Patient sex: M
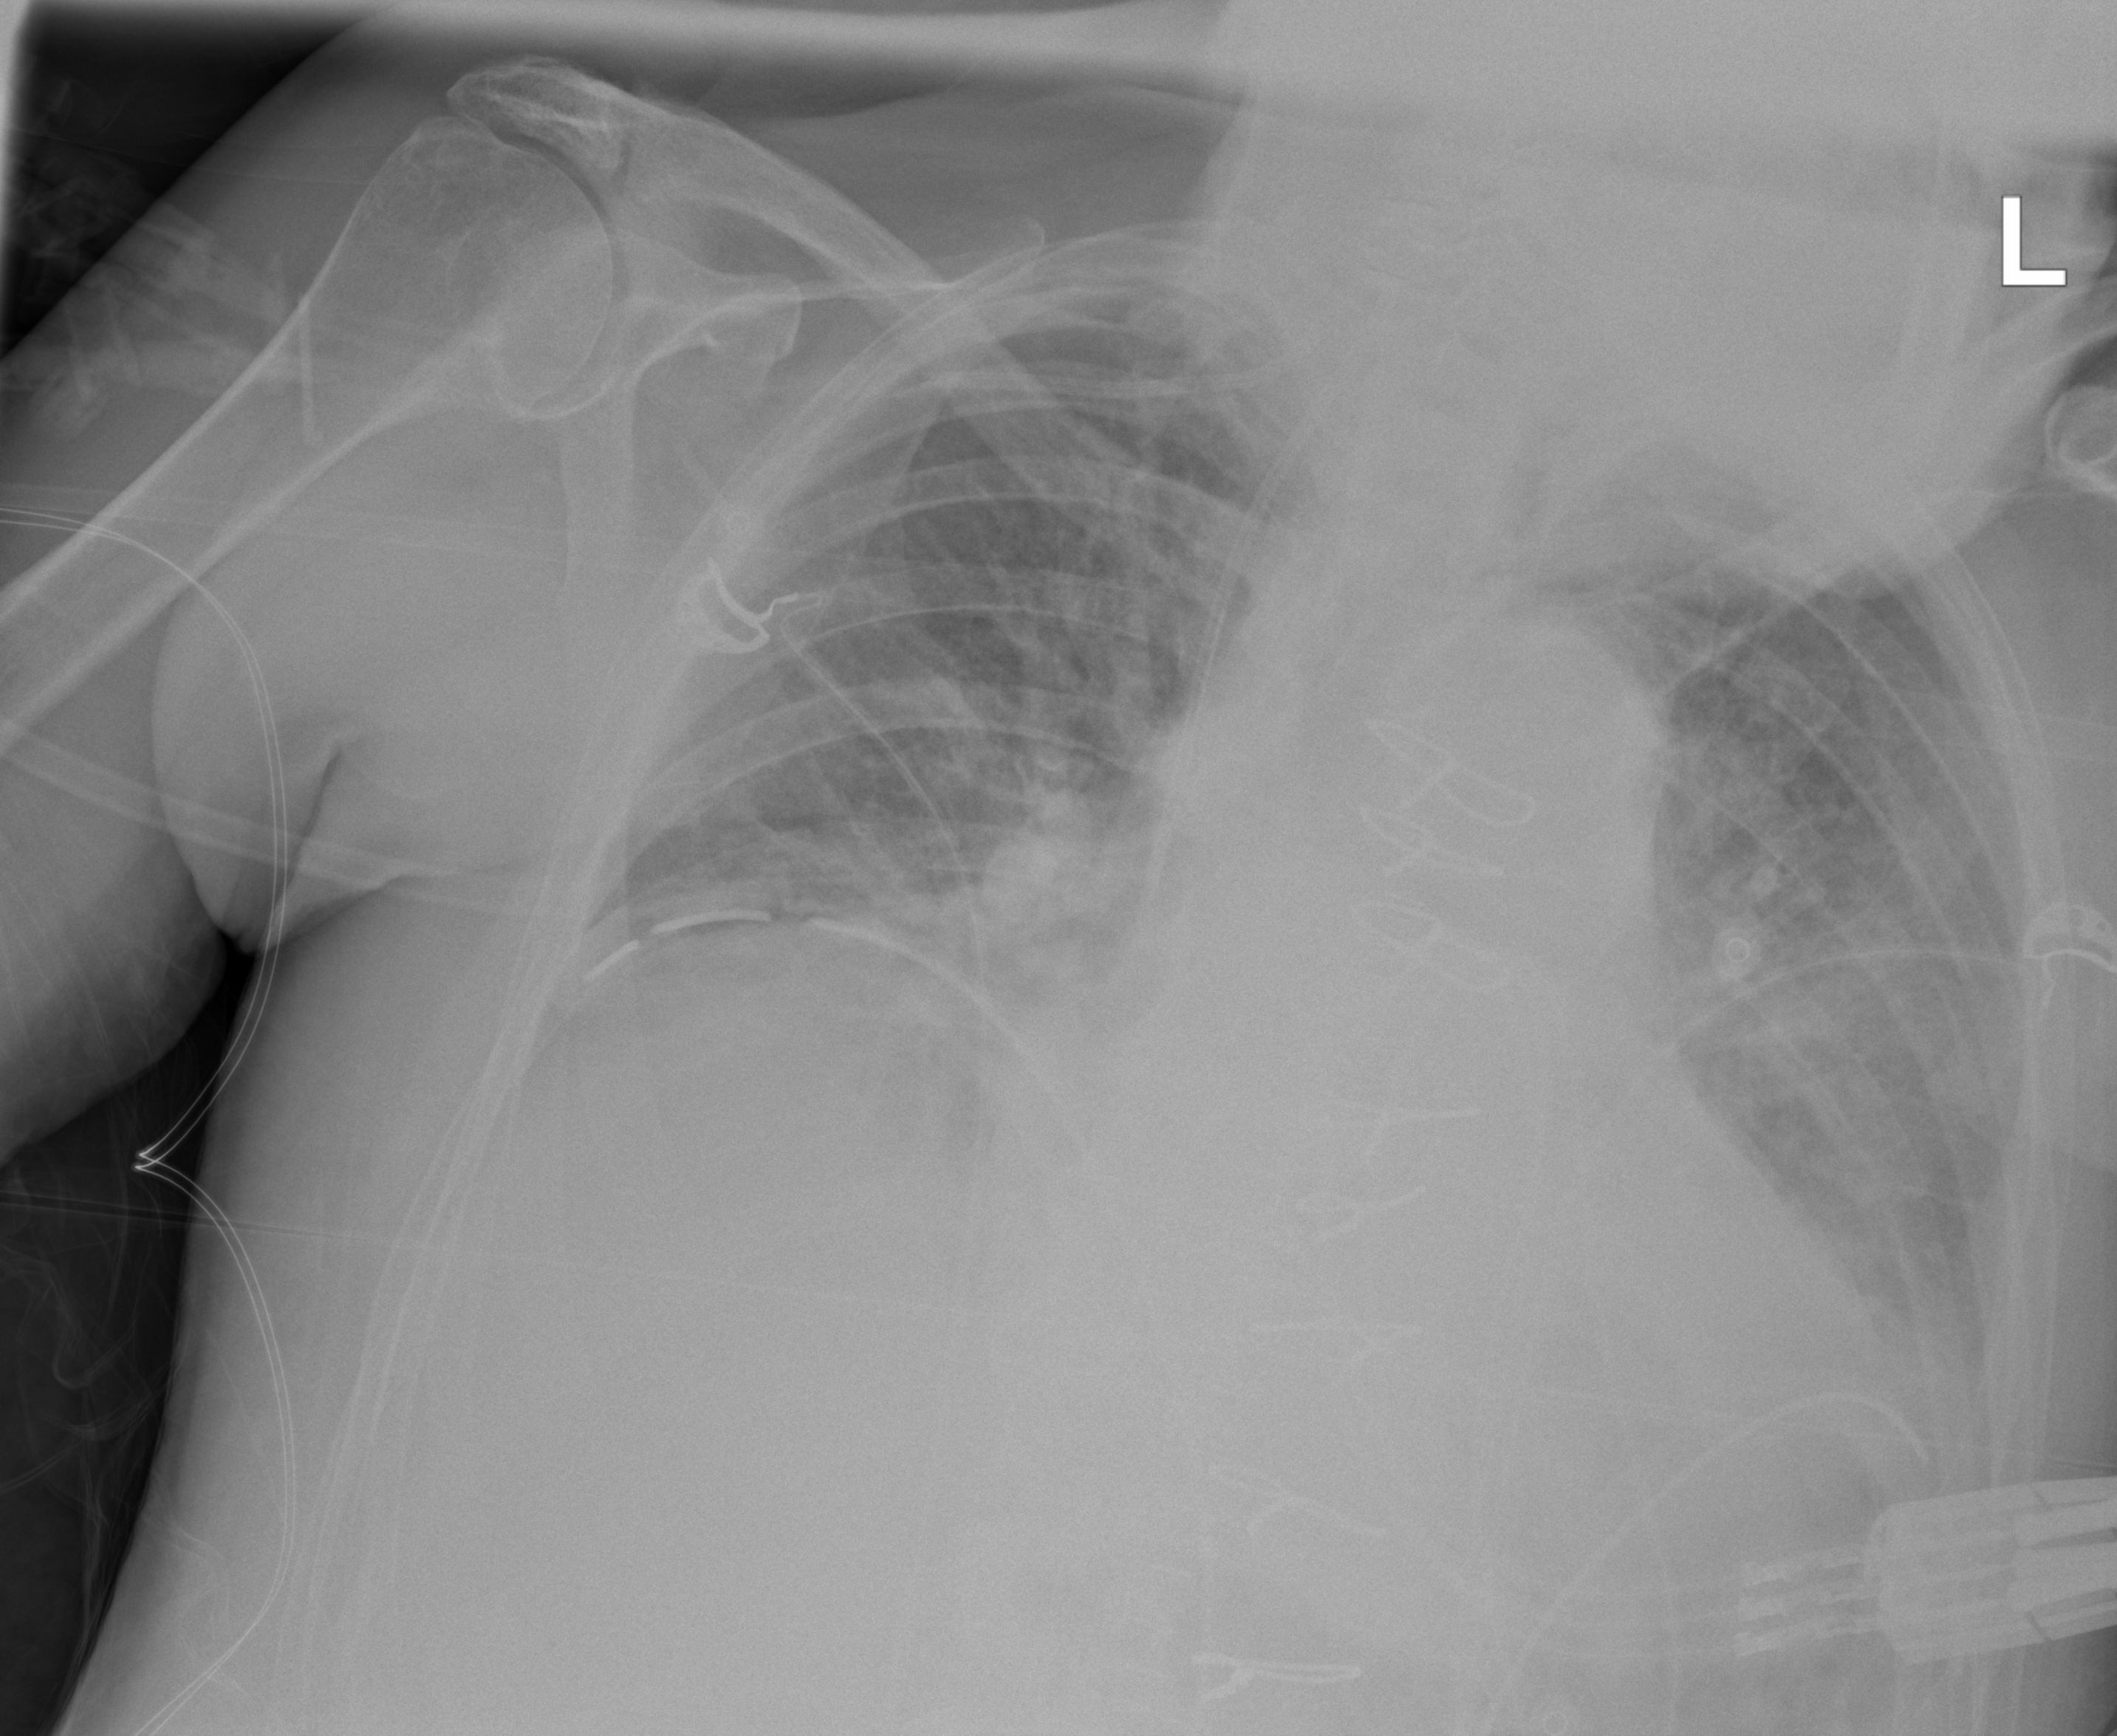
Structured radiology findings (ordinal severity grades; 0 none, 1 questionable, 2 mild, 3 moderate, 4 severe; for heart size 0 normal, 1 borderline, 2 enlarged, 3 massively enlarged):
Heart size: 1
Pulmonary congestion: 2
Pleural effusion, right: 0
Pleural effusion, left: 2
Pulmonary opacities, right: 3
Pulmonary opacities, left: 2
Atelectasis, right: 2
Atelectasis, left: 2